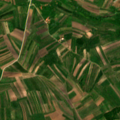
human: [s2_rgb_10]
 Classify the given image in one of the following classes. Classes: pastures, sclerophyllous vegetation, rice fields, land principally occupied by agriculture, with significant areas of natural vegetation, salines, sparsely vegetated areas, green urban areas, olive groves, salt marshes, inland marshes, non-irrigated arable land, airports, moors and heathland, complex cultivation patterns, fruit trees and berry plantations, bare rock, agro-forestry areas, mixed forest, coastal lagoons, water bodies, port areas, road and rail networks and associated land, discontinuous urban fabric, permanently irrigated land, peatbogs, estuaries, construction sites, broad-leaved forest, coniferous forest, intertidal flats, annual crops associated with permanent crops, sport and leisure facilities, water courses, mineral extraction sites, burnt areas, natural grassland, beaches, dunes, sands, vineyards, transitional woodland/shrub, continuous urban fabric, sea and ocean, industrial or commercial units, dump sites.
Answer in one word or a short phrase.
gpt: complex cultivation patterns, land principally occupied by agriculture, with significant areas of natural vegetation